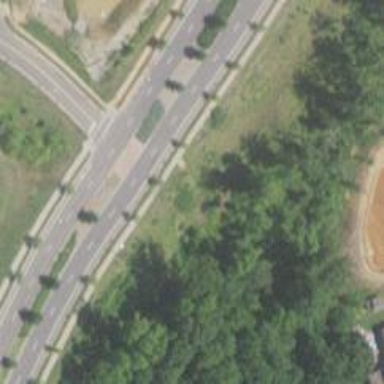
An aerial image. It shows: Secondary road with asphalt surface.